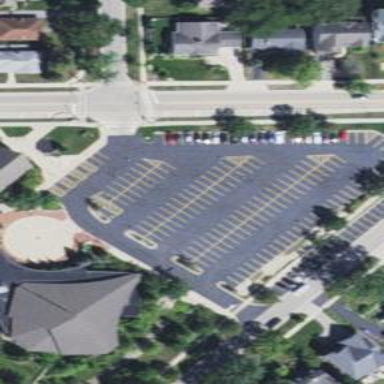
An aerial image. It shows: Parking area with surface.